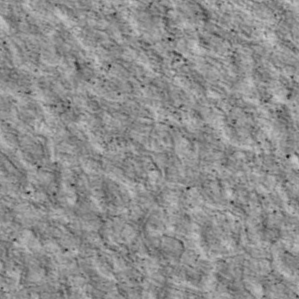
Label: non_frost